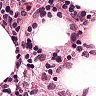
Metastatic tissue present: no